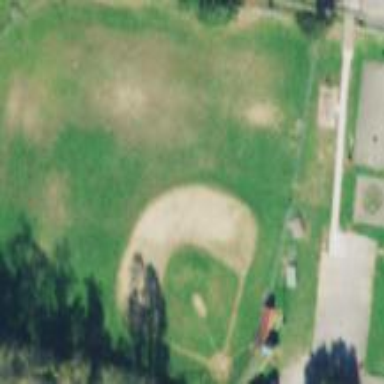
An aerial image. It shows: Baseball pitch for leisure and sports activities.